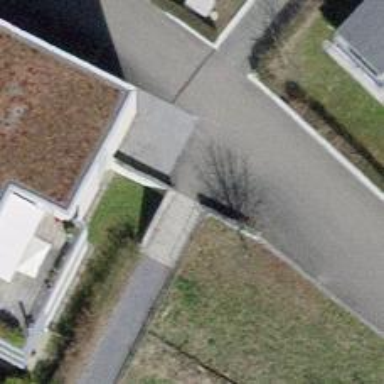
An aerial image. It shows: Set of steps on the road.